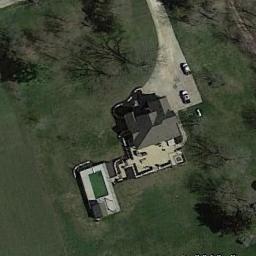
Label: sparse_residential